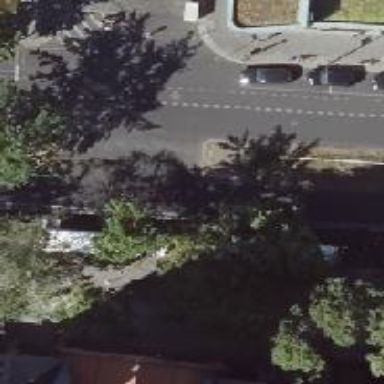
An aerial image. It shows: Asphalt surface with shared bus and cycle lane on the right.